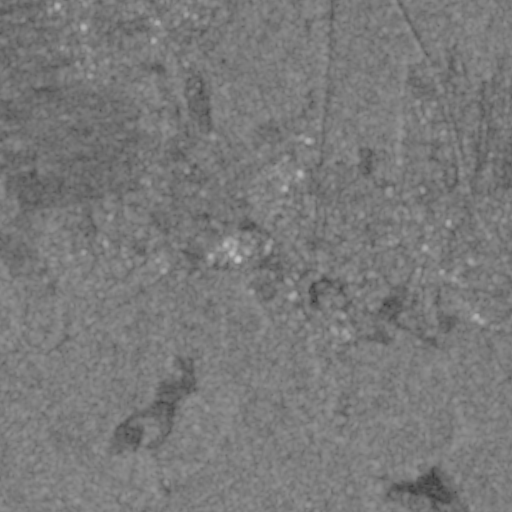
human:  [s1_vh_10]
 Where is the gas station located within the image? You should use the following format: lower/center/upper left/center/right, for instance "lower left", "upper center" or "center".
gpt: The gas station is located in the center of the image.
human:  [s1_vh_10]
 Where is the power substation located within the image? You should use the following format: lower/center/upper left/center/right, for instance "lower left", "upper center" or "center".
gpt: The power substation is located in the upper center of the image.
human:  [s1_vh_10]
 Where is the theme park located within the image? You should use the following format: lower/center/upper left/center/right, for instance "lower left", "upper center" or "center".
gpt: The theme park is located in the center right of the image.
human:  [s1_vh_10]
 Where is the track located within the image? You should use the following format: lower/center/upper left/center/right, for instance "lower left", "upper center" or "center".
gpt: The track is located in the upper right of the image.
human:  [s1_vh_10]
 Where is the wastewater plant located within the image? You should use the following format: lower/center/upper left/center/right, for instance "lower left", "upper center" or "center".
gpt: The wastewater plant is located in the upper center of the image.
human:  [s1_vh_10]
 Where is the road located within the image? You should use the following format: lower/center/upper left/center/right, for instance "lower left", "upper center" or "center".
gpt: There is no road in the image.

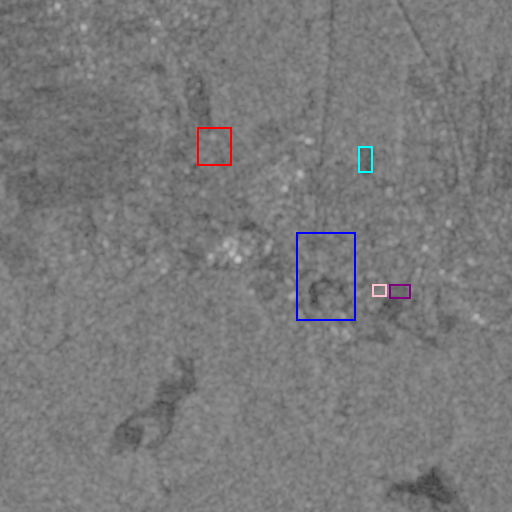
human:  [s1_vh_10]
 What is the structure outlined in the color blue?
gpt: The structure outlined in blue is a park.
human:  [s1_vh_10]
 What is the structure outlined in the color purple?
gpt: The structure outlined in purple is a parking lot.
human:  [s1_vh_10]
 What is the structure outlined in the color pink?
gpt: The structure outlined in pink is a theme park.
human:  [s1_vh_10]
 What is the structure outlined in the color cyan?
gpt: The structure outlined in cyan is a track.
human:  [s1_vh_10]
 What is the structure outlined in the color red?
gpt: The structure outlined in red is a wastewater plant.
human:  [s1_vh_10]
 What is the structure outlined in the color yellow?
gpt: There is no yellow outline.